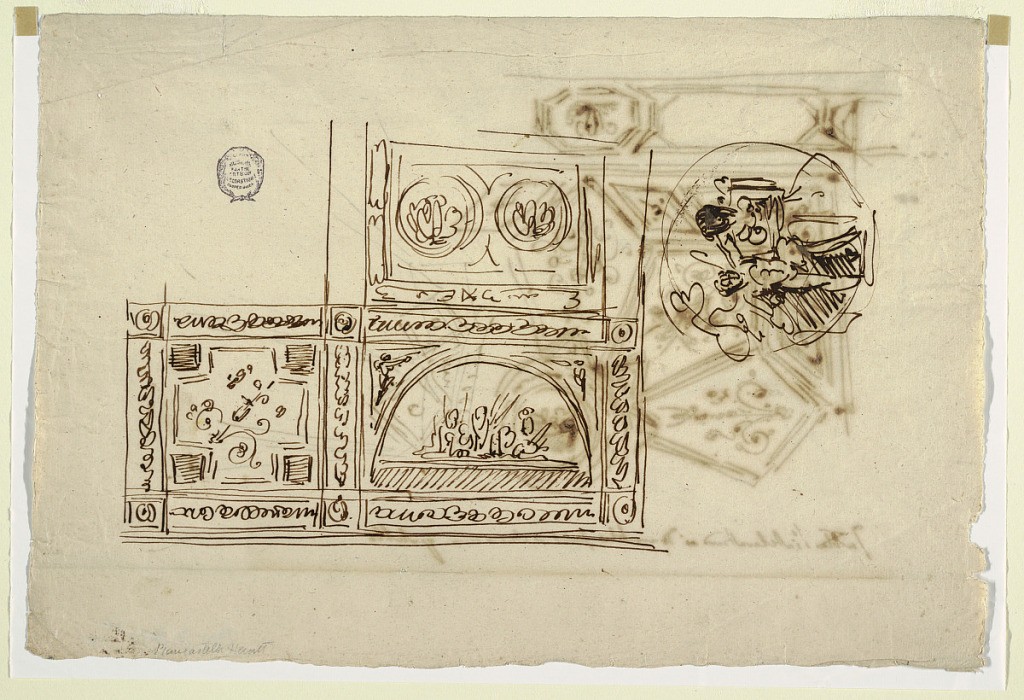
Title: Sketches for the Painted Decoration of Ceilings
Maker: Felice Giani, Italian, 1758–1823
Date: ca. 1820
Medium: Pen and dark brown ink on light brown laid paper
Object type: Drawing
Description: Recto: decoration for three panels, square panel with lunettes and two oblong panels. Each panel has frame. Decoration of corner panel disposed obliquely. At right, circle with putto in act of climbing upon sitting woman.
Verso: More than quarter of page shown--center medallion with figure with triangles at outside of frame. Ceiling divided into geometric panels with ornaments. Inscribed at right: tutta l'intelavatura si dovrebbe fare a chiaroscuro paletto. Rough sketch for framing of central medallion.